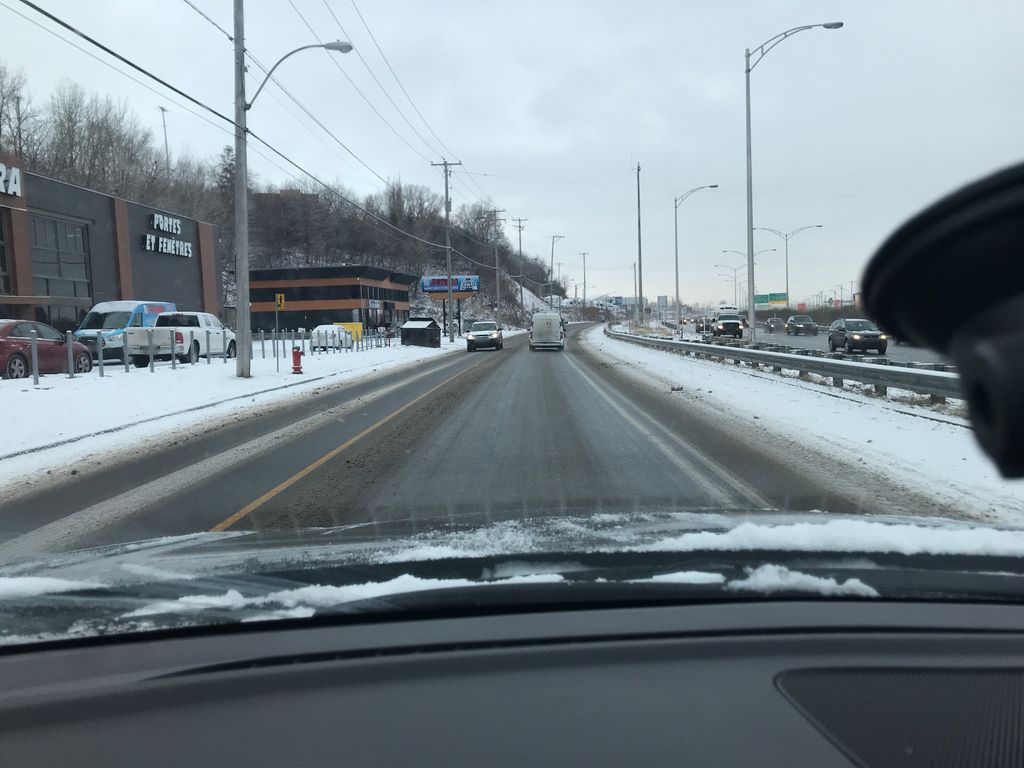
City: quebec_city